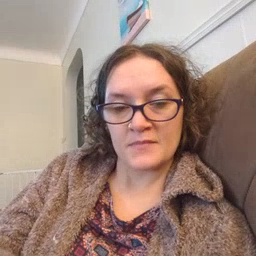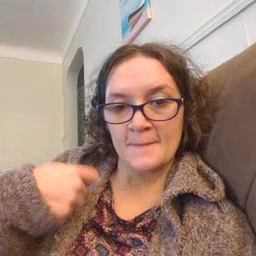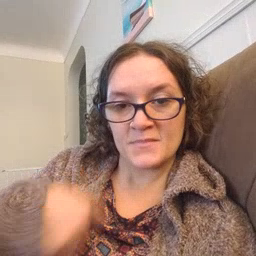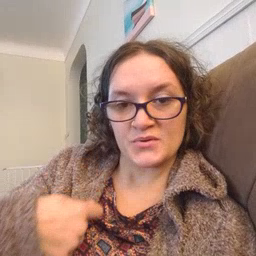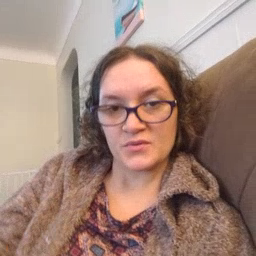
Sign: zipper